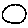
Label: circle